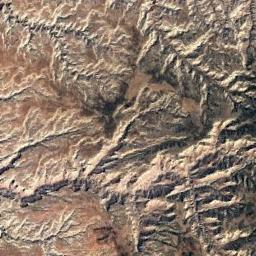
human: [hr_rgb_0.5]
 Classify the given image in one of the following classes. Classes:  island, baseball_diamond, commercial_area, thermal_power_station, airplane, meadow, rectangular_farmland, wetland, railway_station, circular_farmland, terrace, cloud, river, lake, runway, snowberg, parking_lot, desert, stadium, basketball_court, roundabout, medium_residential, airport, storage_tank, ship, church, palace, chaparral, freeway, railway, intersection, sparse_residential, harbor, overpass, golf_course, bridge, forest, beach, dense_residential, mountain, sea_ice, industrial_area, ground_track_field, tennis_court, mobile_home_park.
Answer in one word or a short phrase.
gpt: mountain